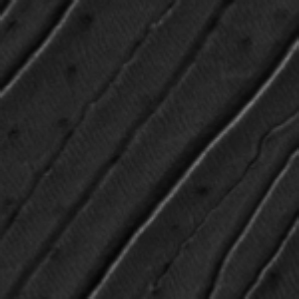
Label: frost